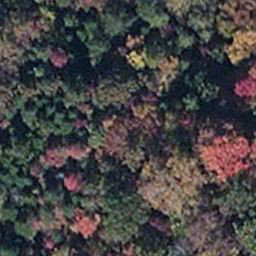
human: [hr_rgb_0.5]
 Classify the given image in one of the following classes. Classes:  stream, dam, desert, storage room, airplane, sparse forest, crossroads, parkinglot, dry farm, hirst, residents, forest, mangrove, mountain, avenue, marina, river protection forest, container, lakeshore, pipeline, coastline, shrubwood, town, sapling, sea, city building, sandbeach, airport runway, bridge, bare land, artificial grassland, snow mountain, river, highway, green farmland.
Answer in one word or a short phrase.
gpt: mangrove